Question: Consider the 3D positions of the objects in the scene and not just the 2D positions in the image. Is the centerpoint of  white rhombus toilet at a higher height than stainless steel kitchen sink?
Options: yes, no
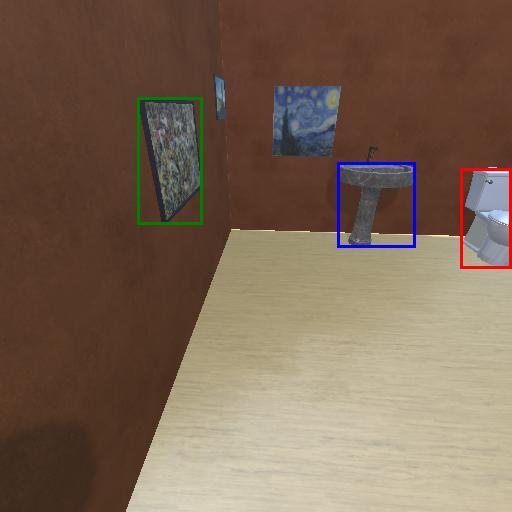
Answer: yes